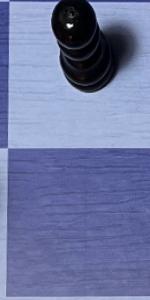
Label: Empty